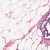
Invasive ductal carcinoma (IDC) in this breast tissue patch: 1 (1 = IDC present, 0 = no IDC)